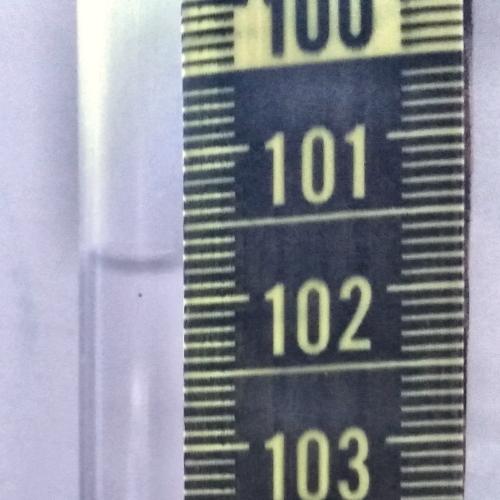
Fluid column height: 101.8 cm